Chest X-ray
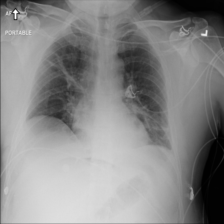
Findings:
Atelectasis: positive
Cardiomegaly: negative
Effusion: negative
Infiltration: negative
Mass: negative
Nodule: negative
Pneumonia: negative
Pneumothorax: negative
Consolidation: positive
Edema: negative
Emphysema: negative
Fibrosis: negative
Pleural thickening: negative
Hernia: negative